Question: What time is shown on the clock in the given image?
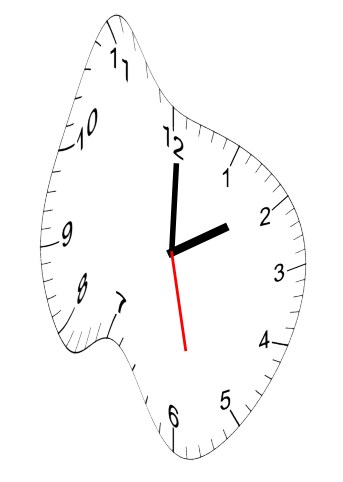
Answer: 02:00:28